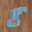
Label: 8